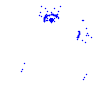
Particle: kaon